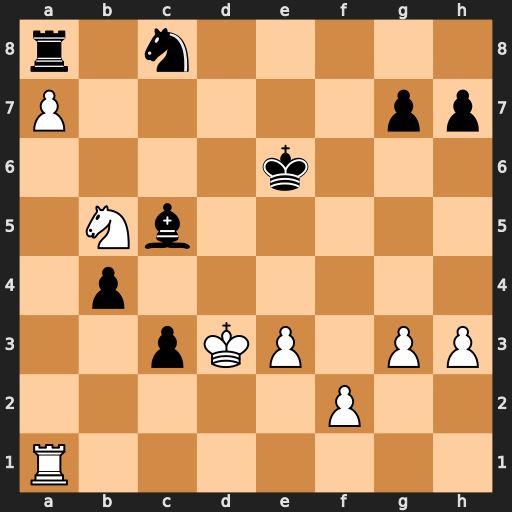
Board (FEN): r1n5/P5pp/4k3/1Nb5/1p6/2pKP1PP/5P2/R7
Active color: w
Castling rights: -
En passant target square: -
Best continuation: Nc7+ Kd6 Nxa8